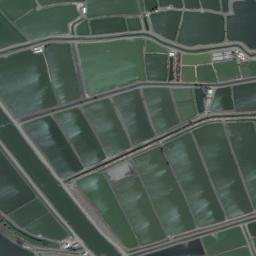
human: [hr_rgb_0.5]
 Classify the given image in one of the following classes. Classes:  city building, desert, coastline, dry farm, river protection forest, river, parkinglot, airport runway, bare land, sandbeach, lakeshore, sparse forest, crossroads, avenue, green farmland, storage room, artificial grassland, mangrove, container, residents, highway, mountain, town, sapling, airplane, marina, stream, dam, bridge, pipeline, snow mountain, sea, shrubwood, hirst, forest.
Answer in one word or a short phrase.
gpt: green farmland